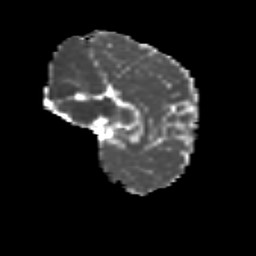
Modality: MD
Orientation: sagittal
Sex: male
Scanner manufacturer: siemens
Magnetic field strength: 3 T
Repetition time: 5 s
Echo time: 0.071 s